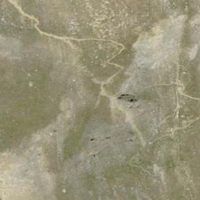
EUNIS habitat code: 31
Species observed at this site:
Pyrrhocorax graculus